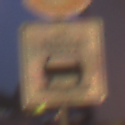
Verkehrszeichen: BeiNaesse
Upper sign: Geschwindigkeit100
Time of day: Night
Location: Outdoor (Urban)
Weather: PartlyCloudy
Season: NotSpecified
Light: Artificial